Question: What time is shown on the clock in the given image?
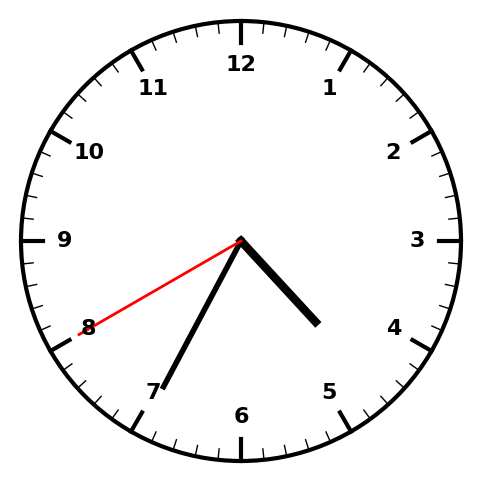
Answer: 04:34:40